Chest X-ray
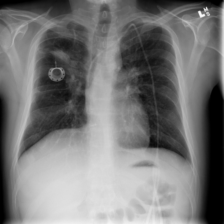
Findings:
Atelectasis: negative
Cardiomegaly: negative
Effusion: negative
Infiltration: positive
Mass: negative
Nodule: negative
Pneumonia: negative
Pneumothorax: negative
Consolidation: negative
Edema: negative
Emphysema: negative
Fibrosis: negative
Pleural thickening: negative
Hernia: negative